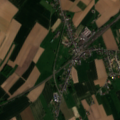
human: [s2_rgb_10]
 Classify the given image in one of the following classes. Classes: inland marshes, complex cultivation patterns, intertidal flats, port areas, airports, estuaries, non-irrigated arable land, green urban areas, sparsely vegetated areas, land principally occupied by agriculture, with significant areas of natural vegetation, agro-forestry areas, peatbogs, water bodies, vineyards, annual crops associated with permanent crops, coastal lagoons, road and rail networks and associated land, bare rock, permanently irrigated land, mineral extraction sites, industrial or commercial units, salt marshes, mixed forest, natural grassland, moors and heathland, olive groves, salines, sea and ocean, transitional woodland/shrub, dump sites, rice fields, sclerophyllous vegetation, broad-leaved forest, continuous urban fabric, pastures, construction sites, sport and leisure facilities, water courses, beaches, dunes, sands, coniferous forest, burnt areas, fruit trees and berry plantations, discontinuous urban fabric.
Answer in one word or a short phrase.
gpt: discontinuous urban fabric, non-irrigated arable land, complex cultivation patterns, land principally occupied by agriculture, with significant areas of natural vegetation